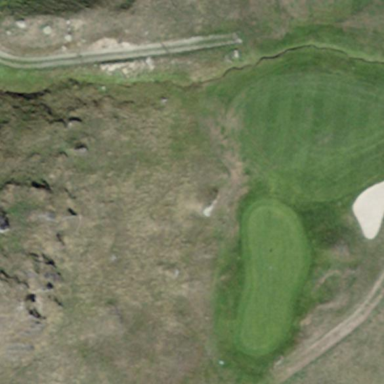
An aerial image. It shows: Golf fairway surrounded by grass.